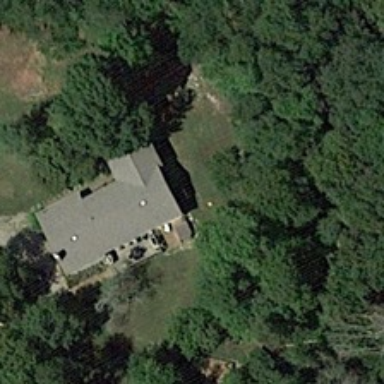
A building is surrounded by many green trees .